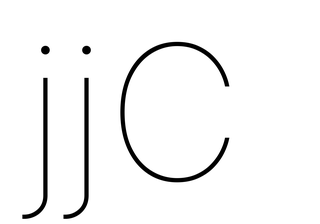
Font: Inter_Thin